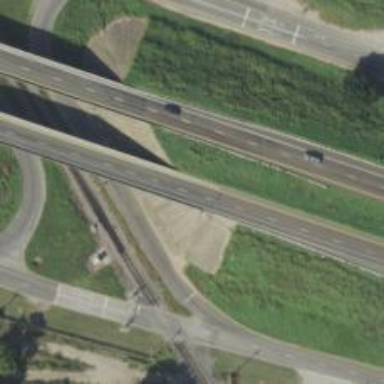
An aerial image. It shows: Motorway bridge.